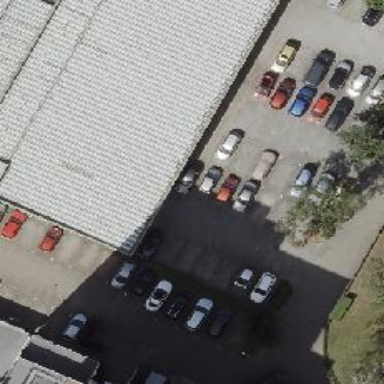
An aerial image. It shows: Parking aisle designated as service road.